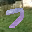
Label: 7